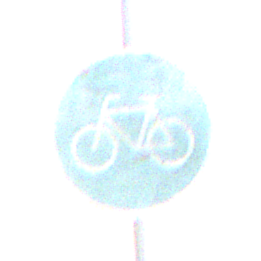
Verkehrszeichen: Radweg
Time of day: MorningAfternoon
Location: Outdoor (Suburban)
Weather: PartlyCloudy
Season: NotSpecified
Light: Natural